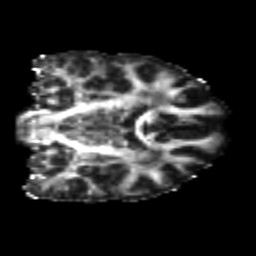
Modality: FA
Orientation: coronal
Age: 24
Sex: female
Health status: healthy
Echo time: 0.074 s